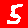
Digit: 5